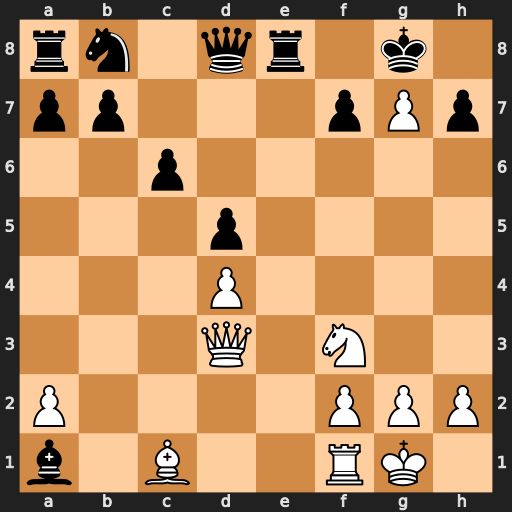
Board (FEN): rn1qr1k1/pp3pPp/2p5/3p4/3P4/3Q1N2/P4PPP/b1B2RK1
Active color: w
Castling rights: -
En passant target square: -
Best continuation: Ng5 Qxg5 Bxg5